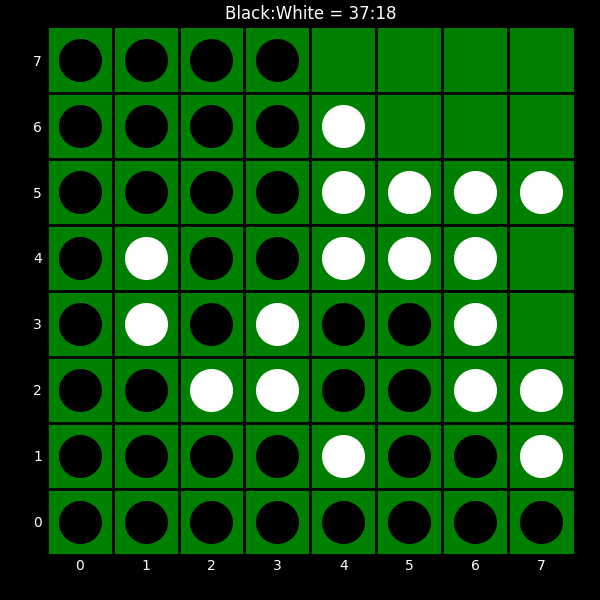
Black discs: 37
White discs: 18